Current action and preconditions to check: trajectory_clear

Your task: For each precondition in the list above, predict whether it will hold at this action.

Consider the current scene as observed from the mobile robot's camera, and analyze the predicted future states of all dynamic agents (e.g., people, animals, vehicles, or any moving entities) within the NEXT SECOND.

IMPORTANT: Only answer "very likely" if you are absolutely certain—based on strong, clear evidence—that a dynamic agent will violate the precondition in the predicted future state. Do NOT answer "very likely" for unlikely, ambiguous, or low-probability risks.

Ask yourself for each precondition: Is there a high probability, with clear and convincing evidence, that the predicted future states of any dynamic agent will interfere with the predicted future state of the currently executing action within the NEXT SECOND, causing that precondition to fail?

Assess the risk level based on these predictions. Use "likely" or "very likely" if motions create a clear risk of interference.

Use "neutral" or "improbable" if agents are nearby but their predicted paths are clearly diverging or non-conflicting.

Failure Risk Categories: "very improbable", "improbable", "neutral", "likely", "very likely"

Answer Format: Output ONLY the probability_of_failure value from these categories: "very improbable", "improbable", "neutral", "likely", "very likely"

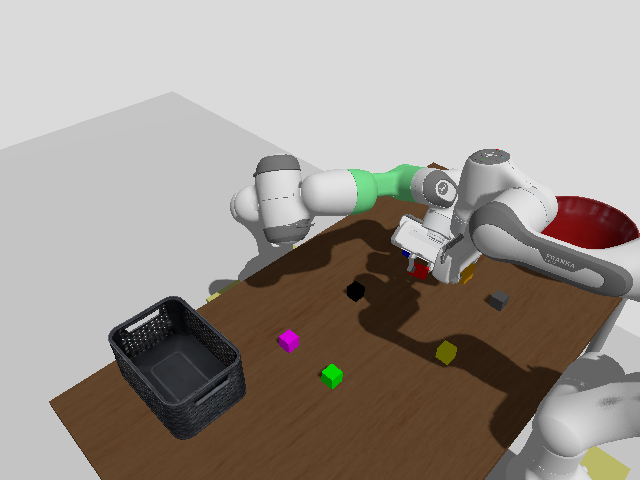

Answer: very improbable